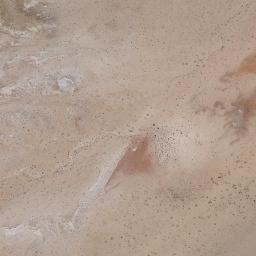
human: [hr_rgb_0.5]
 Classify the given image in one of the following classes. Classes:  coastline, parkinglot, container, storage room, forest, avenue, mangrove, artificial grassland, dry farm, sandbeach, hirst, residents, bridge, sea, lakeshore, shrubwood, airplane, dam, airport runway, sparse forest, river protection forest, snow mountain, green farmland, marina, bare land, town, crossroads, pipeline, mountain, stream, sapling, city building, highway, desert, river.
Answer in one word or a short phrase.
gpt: bare land